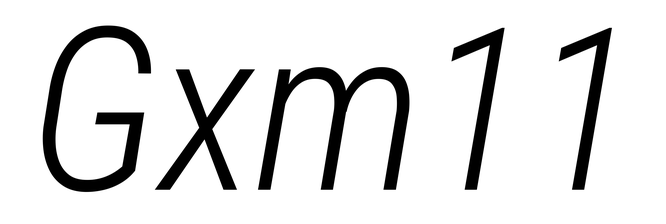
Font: Roboto-Italic_Condensed_Light_Italic